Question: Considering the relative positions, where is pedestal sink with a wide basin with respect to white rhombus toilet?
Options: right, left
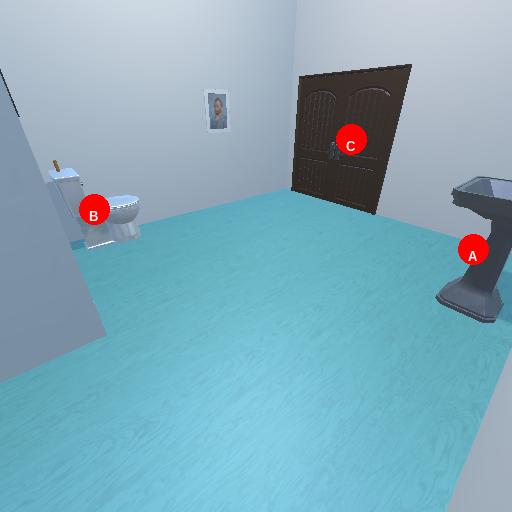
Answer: right